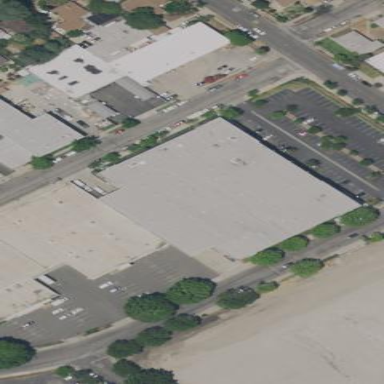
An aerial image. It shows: Warehouse building.